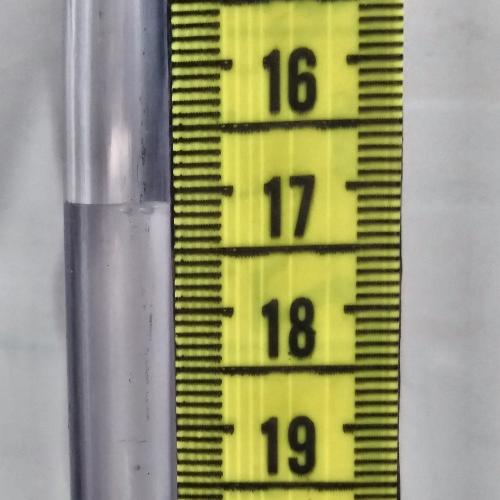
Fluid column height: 17.1 cm